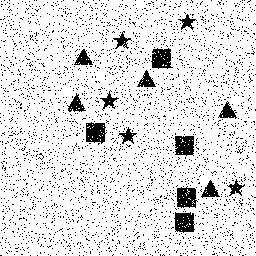
Squares: 5
Triangles: 5
Stars: 5
Total shapes: 15